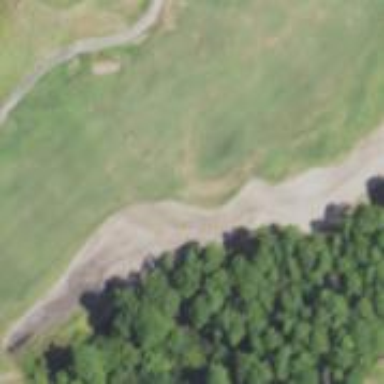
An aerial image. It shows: Golf bunker filled with natural sand.